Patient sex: M
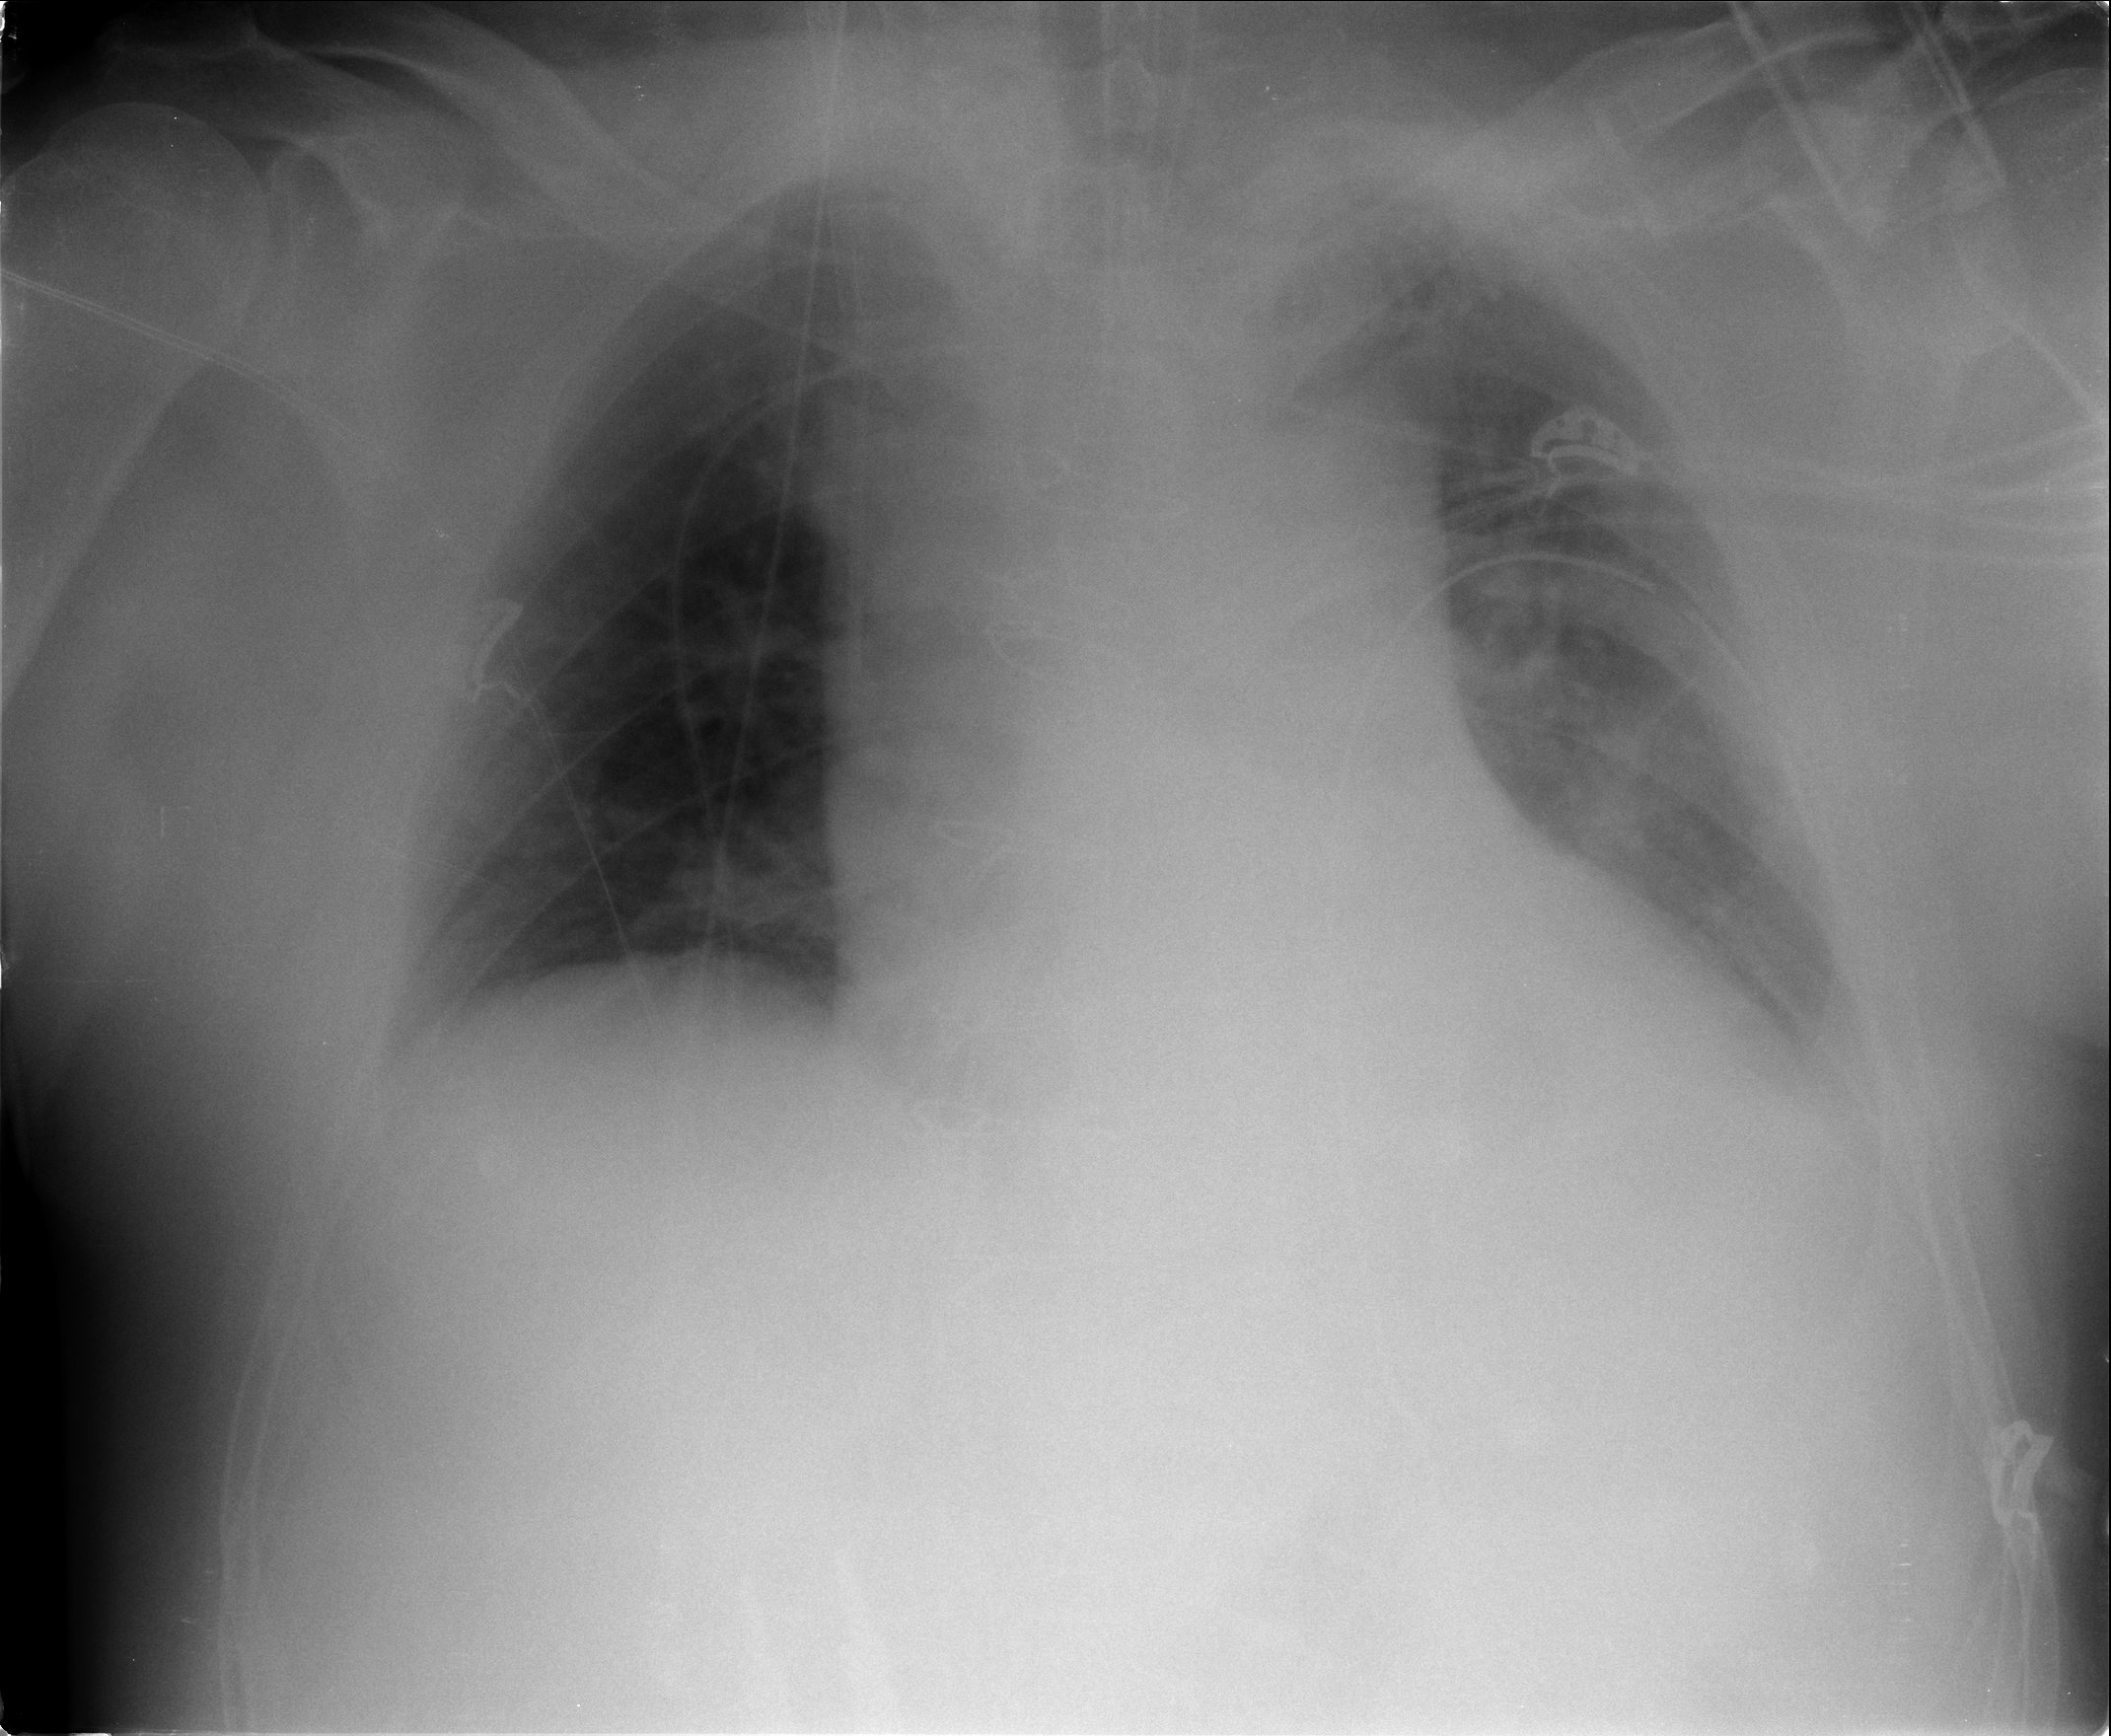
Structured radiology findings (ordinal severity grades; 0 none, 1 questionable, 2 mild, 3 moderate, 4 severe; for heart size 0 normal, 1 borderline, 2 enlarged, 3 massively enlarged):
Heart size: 2
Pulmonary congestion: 0
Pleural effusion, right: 0
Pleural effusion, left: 2
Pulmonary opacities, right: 0
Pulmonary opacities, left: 0
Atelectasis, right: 0
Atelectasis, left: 2